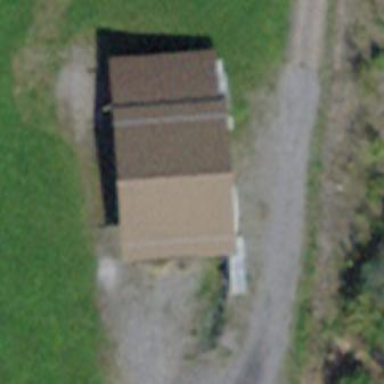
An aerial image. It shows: Rural barn.